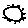
Label: sun